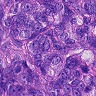
Metastatic tissue present: yes